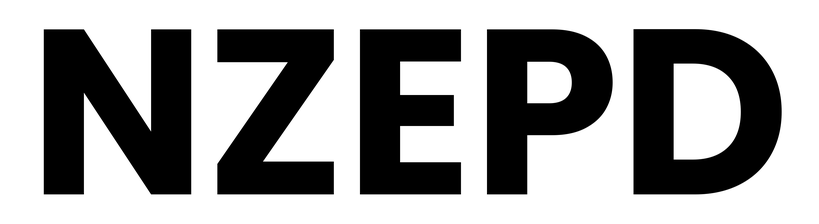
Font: Poppins-Bold